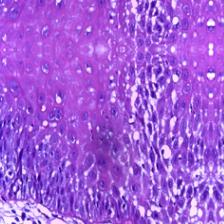
Diagnosis: Normal